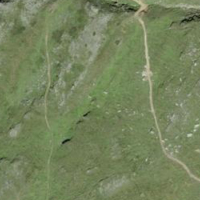
EUNIS habitat code: 23
Species observed at this site:
Papilio machaon
Aster alpinus
Vanessa cardui
Gymnadenia rhellicani